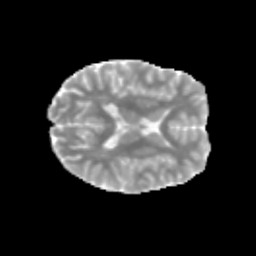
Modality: MD
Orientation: axial
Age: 13
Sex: female
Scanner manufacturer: siemens
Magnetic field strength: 3 T
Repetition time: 3.8 s
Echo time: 0.07 s